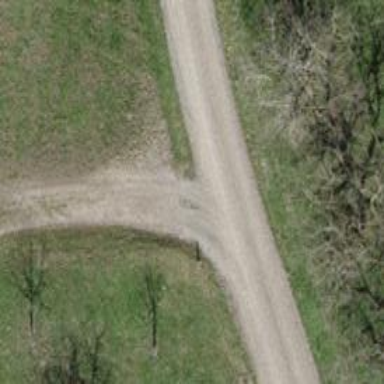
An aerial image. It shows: Path.